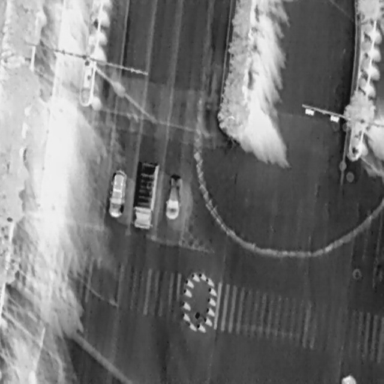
There are two Cars in the infrared image.